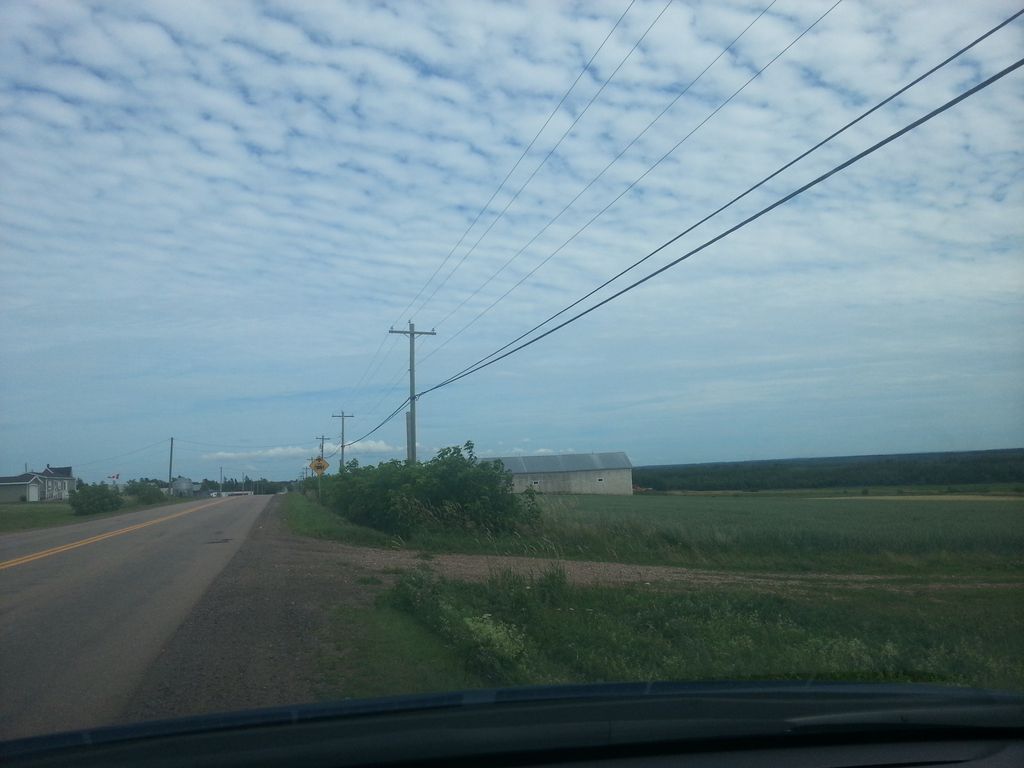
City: charlottetown